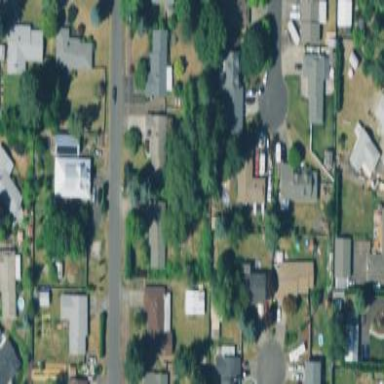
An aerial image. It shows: Residential area consisting of single-family homes.